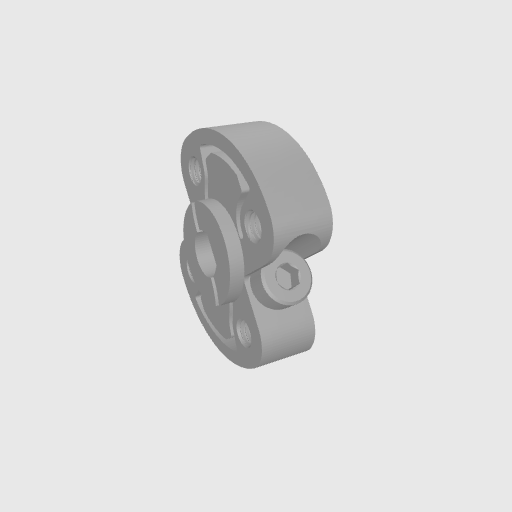
Part: SonicHub14DID